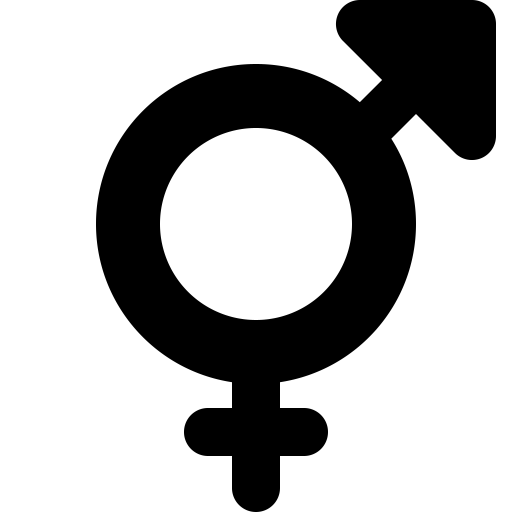
Tags: icon, FontAwesome, fa-icon, solid, mars, and, venus